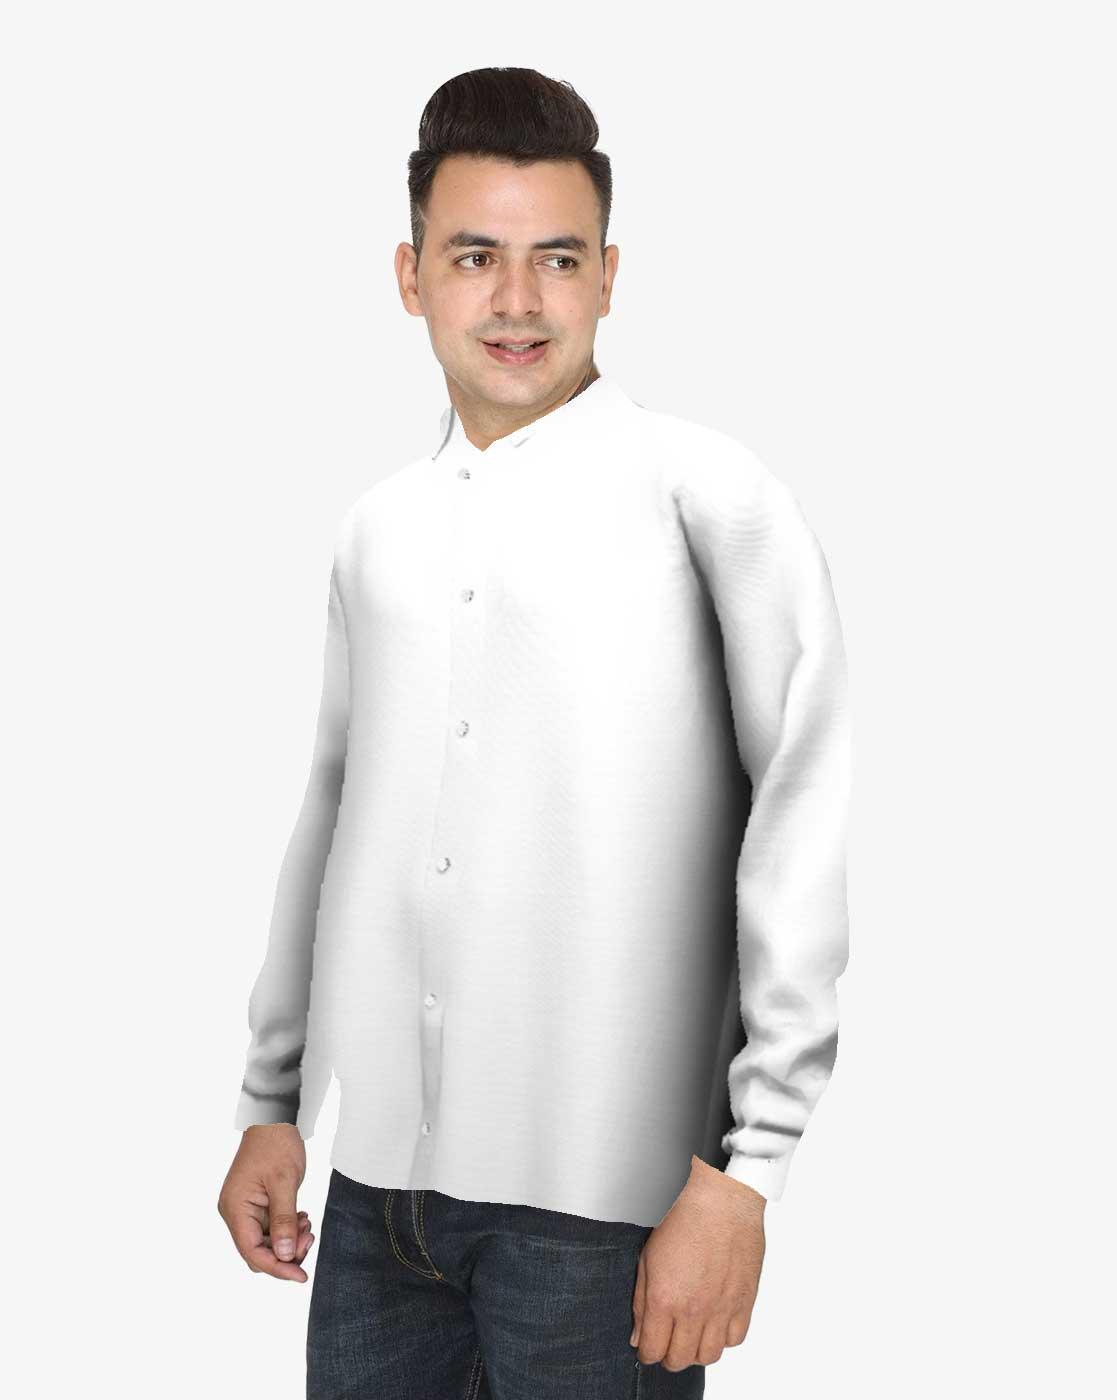
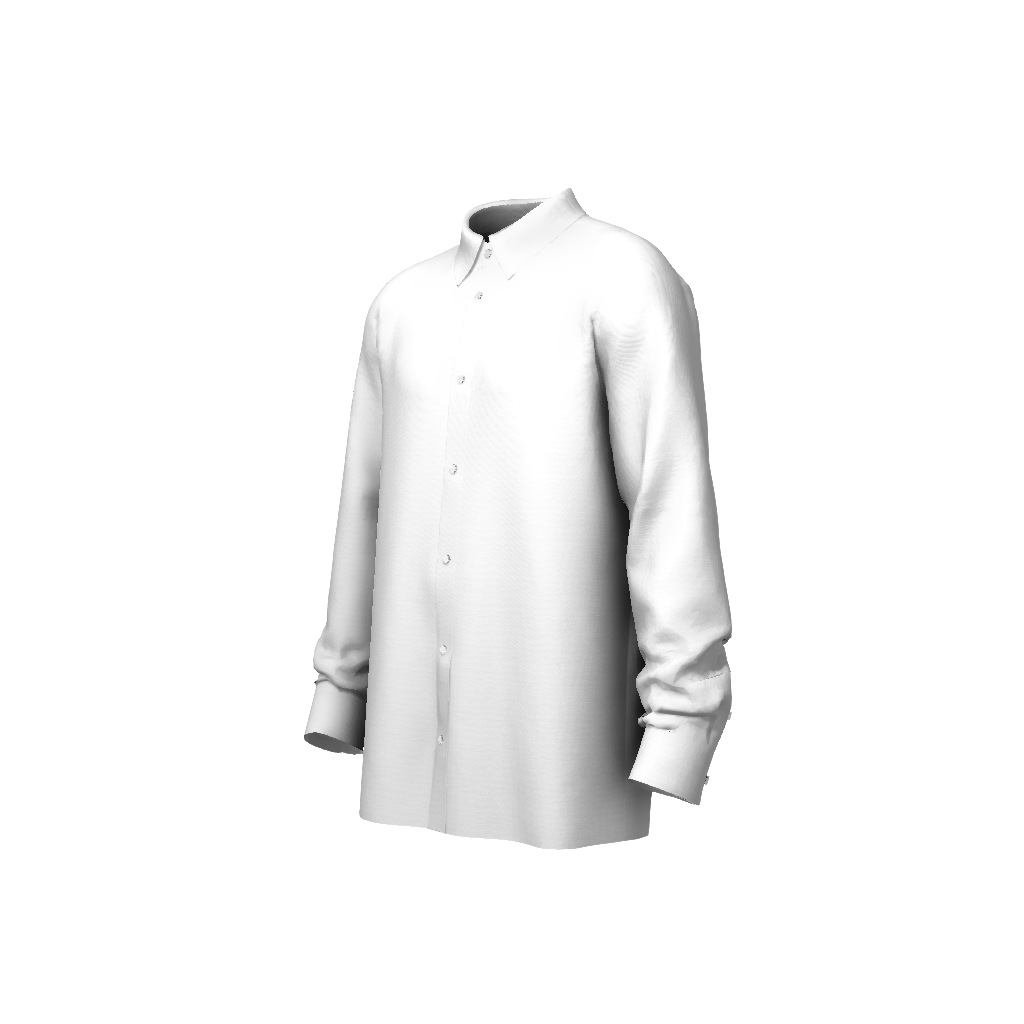
Clothing description: white long sleeve button up tee